Question: I want to draw developmental trajectories in the plot below, i.e. the points 2009 and 2010 should be connected by a line with an arrow (pointing at 2010), the points 2010 and 2011 should be connected by a line with an arrow (pointing at 2011) and so on ...
This should apply to both groups.
Here is what I did so far:
'''
library(ggplot2)
x <- c(100, 200, 300, 200, 500, 320, 300, 50)
y <- c(100, 250, 600, 700, 60, 120, 200, 360)
t <- rep(seq(2009,2012),2)
z <- rep(c("A","B"),each=4)
d <- as.data.frame(cbind(z,t,x,y))
d <- d[order(d$z, d$t),]
ggplot(data = d, aes(x = x, y = y, colour = z, label=t)) +
geom_line(aes(group = z)) +
geom_point() +
geom_text()
'''

My 2 issues are: (1) the "wrong" points are connected and (2) the arrow heads are missing.
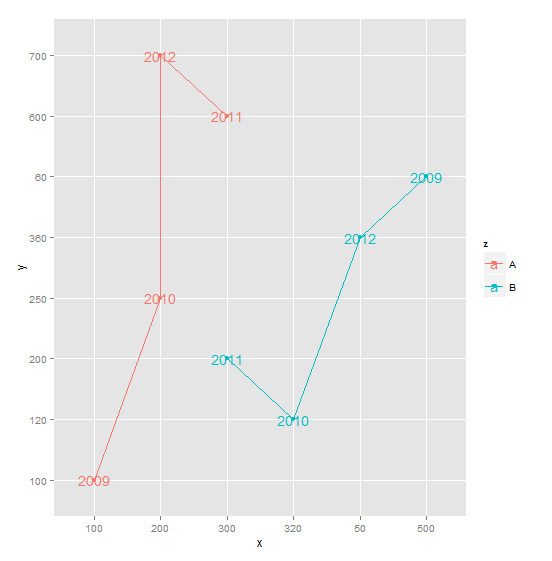
Answer: I had to add an additional column 'z2' to get 'ggplot2' to see each line as a separate segment. Otherwise, only at the end of each group of segments an arrowhead was drawn. The code explains best:
'''
library(grid)
library(ggplot2)
x <- c(100, 200, 300, 200, 500, 320, 300, 50)
y <- c(100, 250, 600, 700, 60, 120, 200, 360)
t <- rep(seq(2009,2012),2)
z <- rep(c("A","B"),each=4)
z2 <- LETTERS[1:length(z)]
d <- as.data.frame(cbind(z,z2,t,x,y))
d <- d[order(d$z, d$t),]
ggplot(data = d, aes(x = x, y = y, colour = z2, label=t)) +
geom_path(aes(group = z), arrow = arrow(ends = "last")) +
geom_point() +
geom_text()
'''
...and the result

Now you only need to tweak the colorscale a bit, or use a different aesthetic for 'z2'.